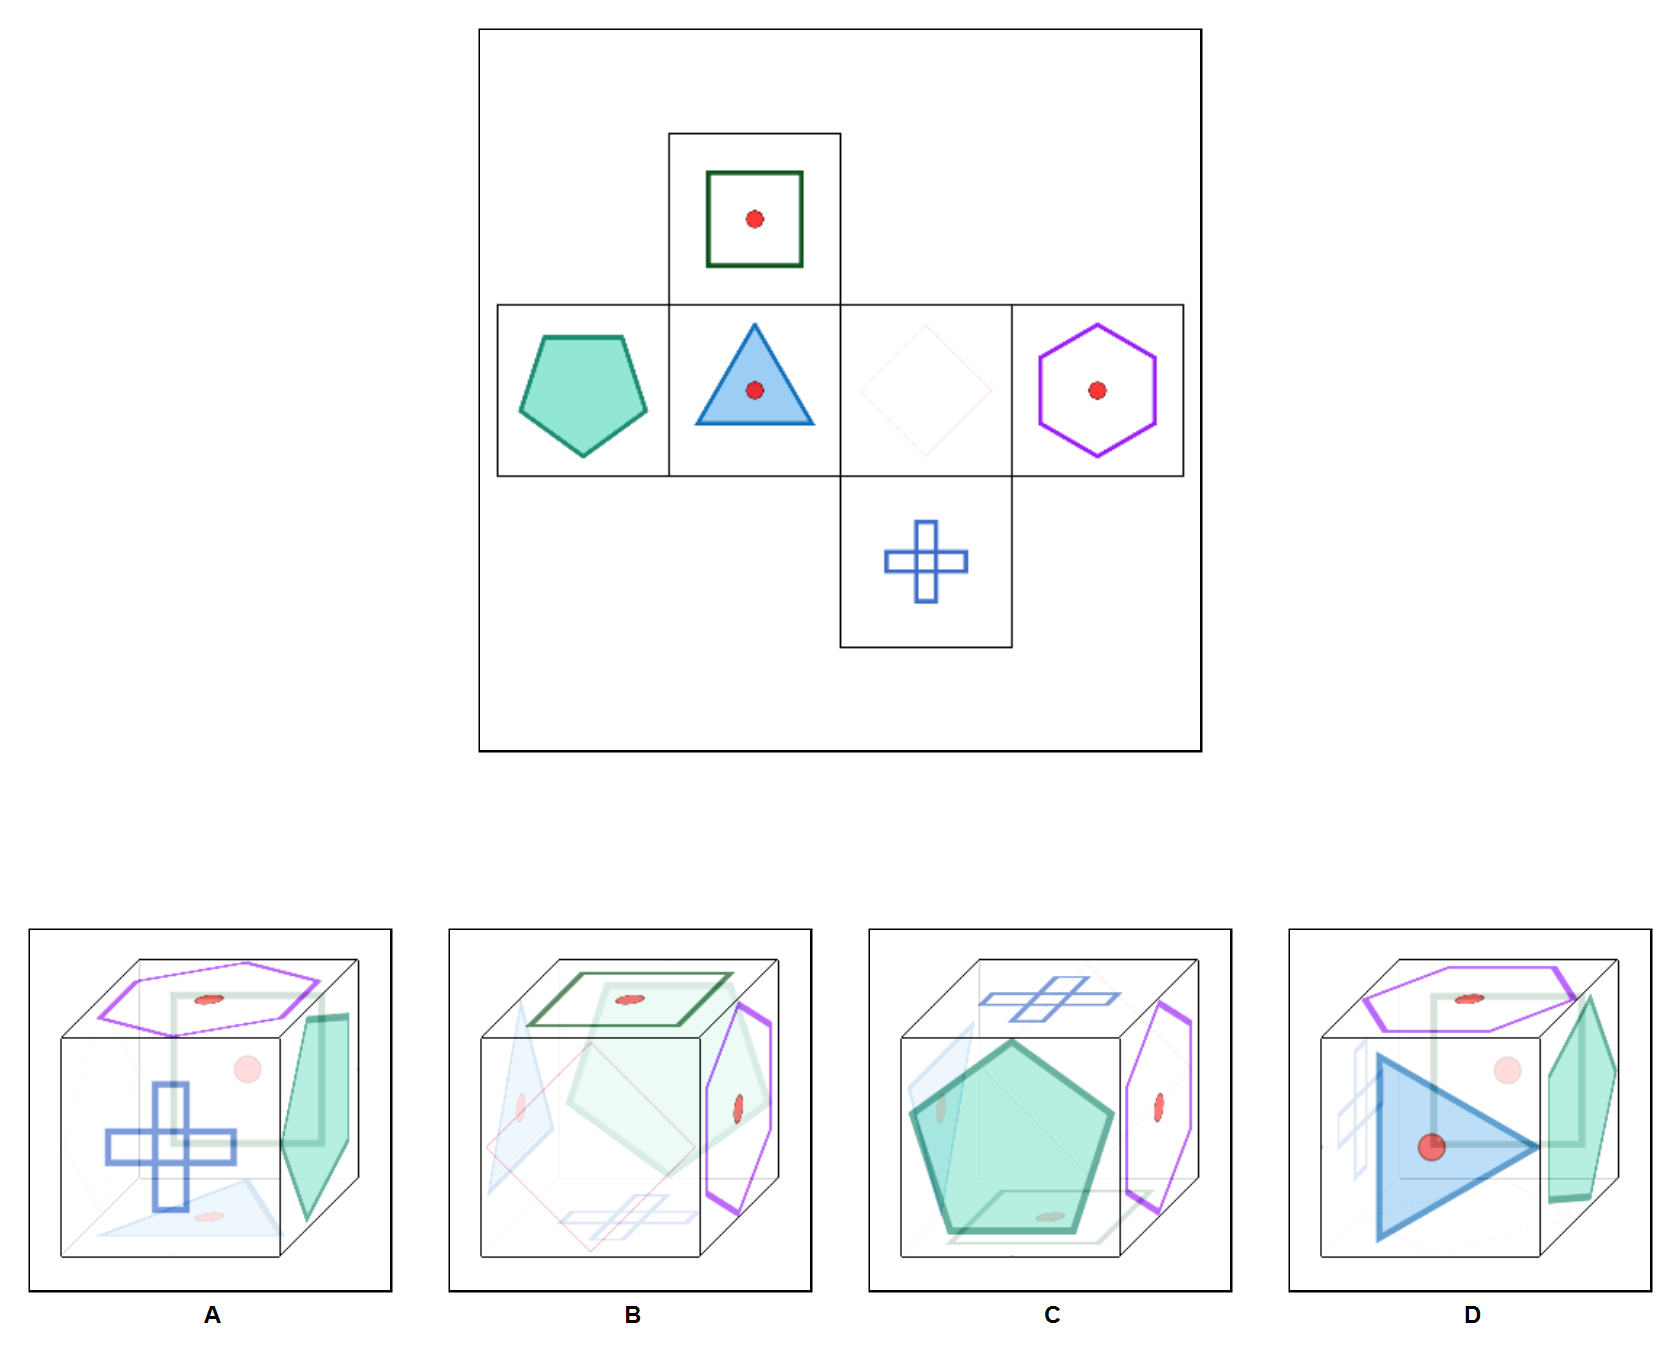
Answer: D